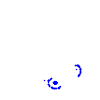
Particle: kaon